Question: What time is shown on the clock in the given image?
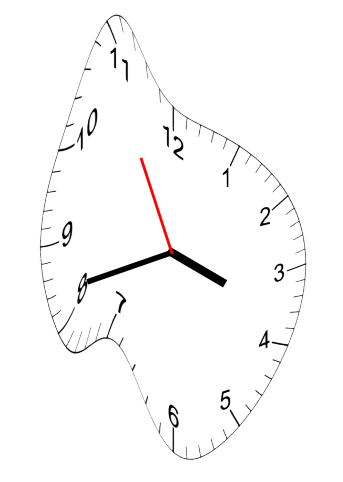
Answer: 03:41:55